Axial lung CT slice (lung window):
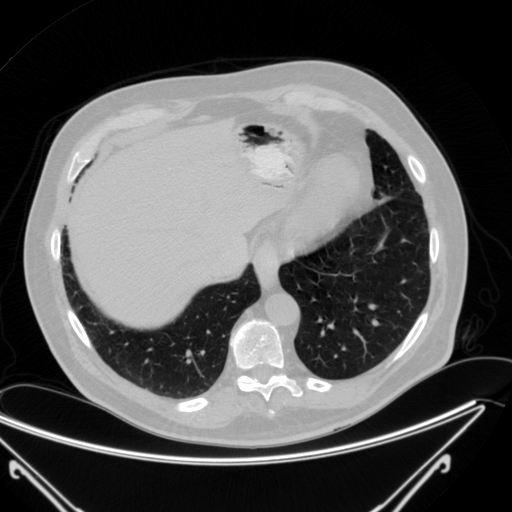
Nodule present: no